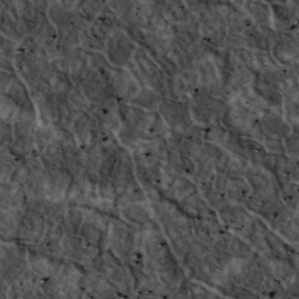
Label: non_frost